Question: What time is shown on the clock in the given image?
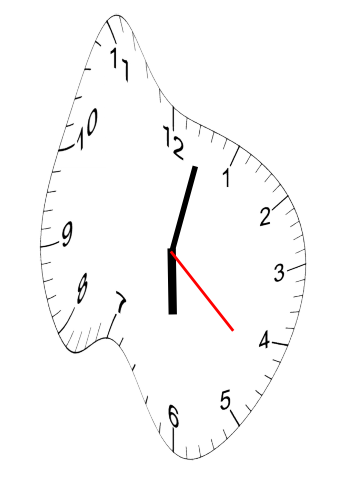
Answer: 06:02:22